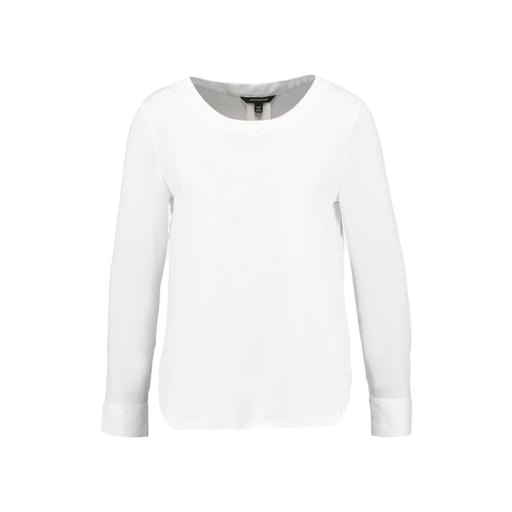
white long-sleeved blouse, white nic+zoe top, white long aleeved shirt, white background